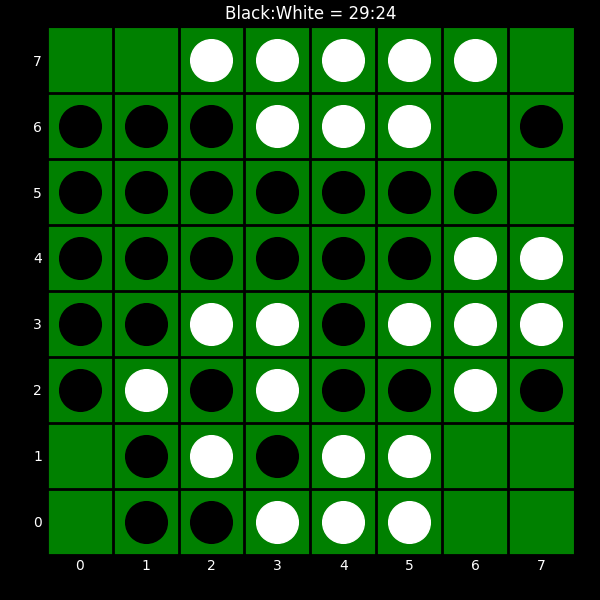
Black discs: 29
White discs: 24